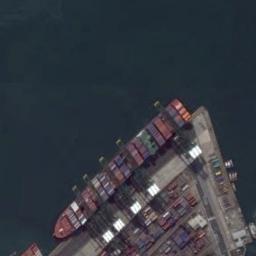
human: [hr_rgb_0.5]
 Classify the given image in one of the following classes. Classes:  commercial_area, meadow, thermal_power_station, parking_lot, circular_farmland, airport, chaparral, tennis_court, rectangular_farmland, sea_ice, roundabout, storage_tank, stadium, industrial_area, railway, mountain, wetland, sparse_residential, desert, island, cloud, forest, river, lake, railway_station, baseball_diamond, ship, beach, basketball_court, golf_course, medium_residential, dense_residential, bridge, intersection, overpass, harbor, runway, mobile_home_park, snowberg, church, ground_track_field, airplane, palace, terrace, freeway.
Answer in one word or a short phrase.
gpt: ship